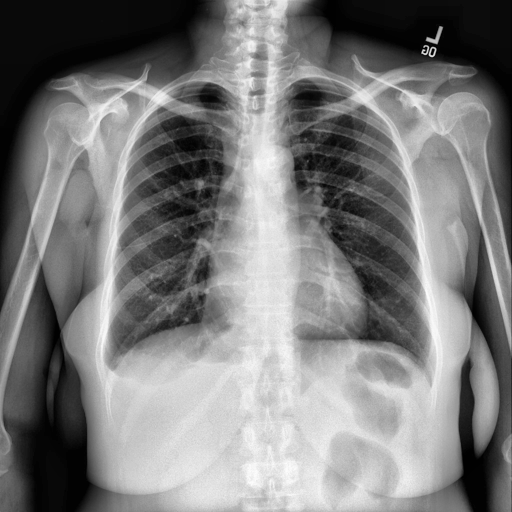
Finding: NORMAL